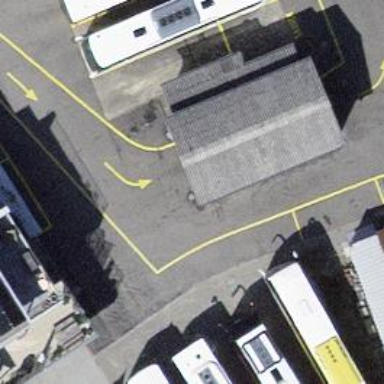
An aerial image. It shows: Building housing car wash facility.